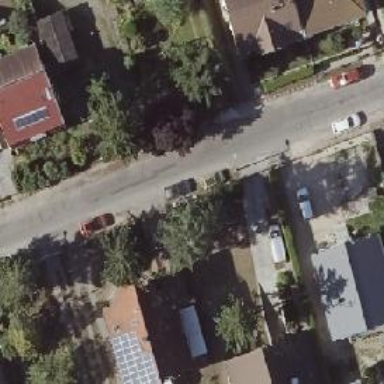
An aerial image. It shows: Asphalt road in residential area.